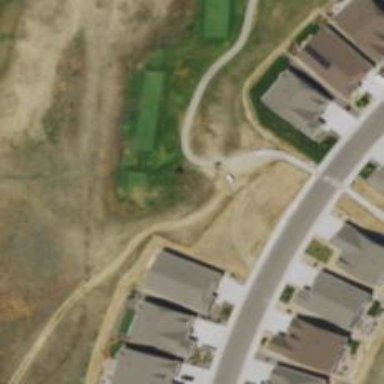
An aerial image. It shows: Golf cartpath that is also road path.